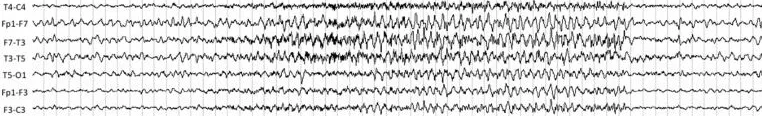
Electroencephalogram (EEG) findings. The patient EEG, recorded in the acute phase two days after the admission, shows continuous high-amplitude rhythmic 3-5 Hz slow waves and sporadic diphasic sharp waves over the left fronto-centro-temporal derivations.
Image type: electrography (eeg)